Field crop: tomato
Growth stage: 1
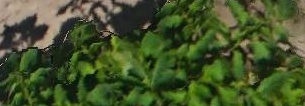
Species: tomato